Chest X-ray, PA view. Patient: 41 years old, sex F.
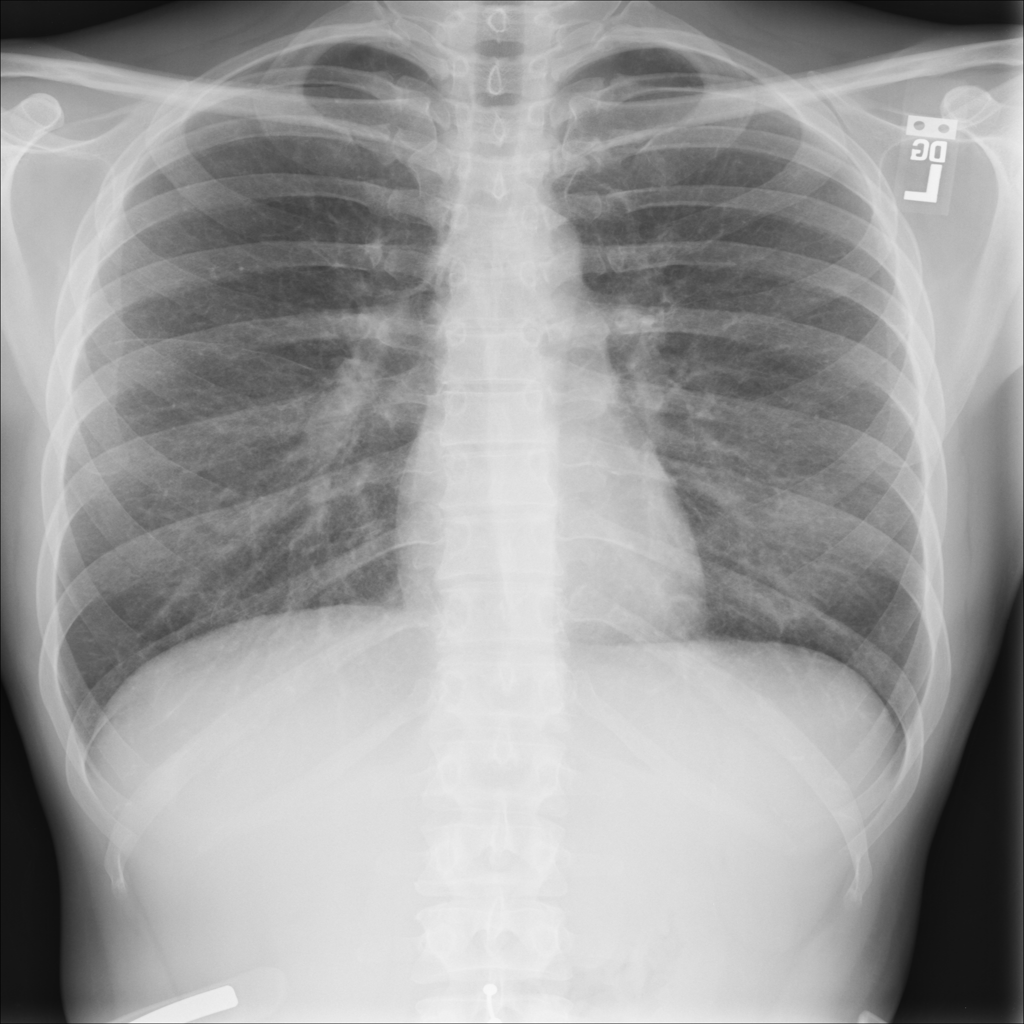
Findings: No Finding